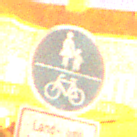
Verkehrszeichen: GemeinsamerGehUndRadweg
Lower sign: BesondereFahrzeugeUndTransportgueter8
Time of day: Night
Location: Outdoor (Suburban)
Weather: PartlyCloudy
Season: NotSpecified
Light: Artificial